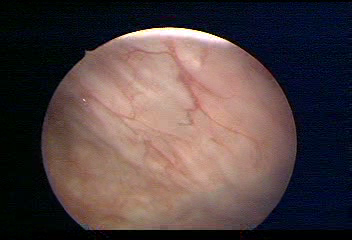
Modality: WLC
Class: Normal mucosa
Bladder cancer association: No